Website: apple
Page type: payment
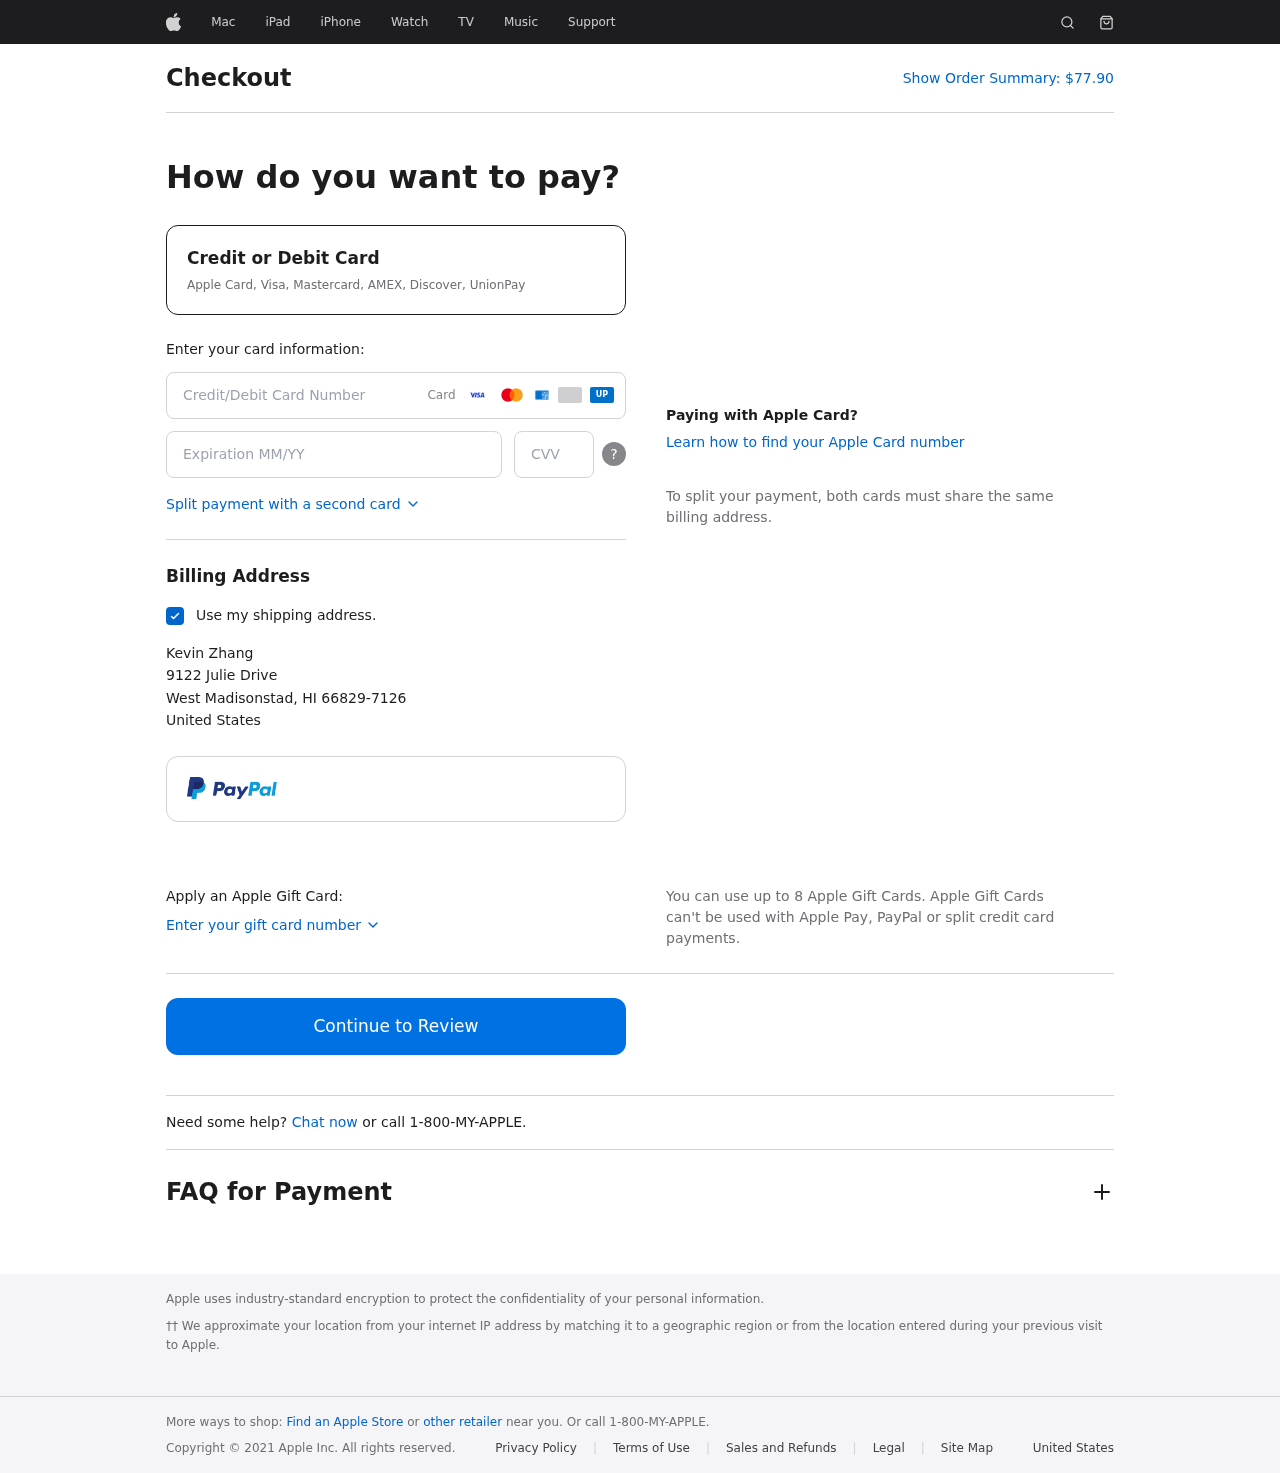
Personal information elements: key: PII_CARD_CVV
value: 065
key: PII_CARD_EXPIRY
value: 08/26
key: PII_CARD_NUMBER
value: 4881 6563 6818 9408
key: PII_CITY
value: West Madisonstad
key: PII_COUNTRY
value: United States
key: PII_FULLNAME
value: Kevin Zhang
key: PII_POSTCODE_FULL
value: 66829-7126
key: PII_STATE_ABBR
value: HI
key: PII_STREET
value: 9122 Julie Drive
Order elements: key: ORDER_TOTAL
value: $77.90